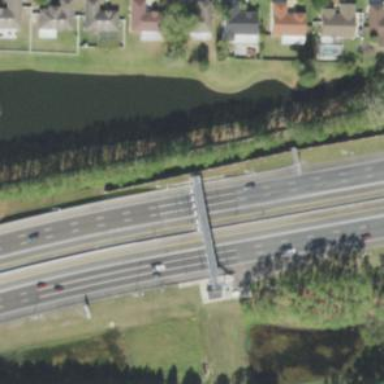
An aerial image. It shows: Toll gantry on the road.